Question: I want to implement a similar design to this, where I have an image on top and the detailed information below, and I can move the information up and do a little animation of hiding/showing stuff once the image is totally covered.
I have no idea how this is called, therefore no idea where to start looking.
.
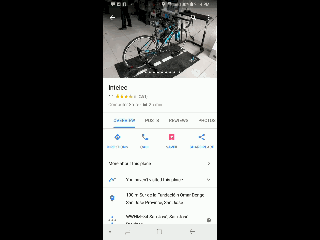
Answer: Take a look at <URL>. There are all kinds of code samples online for this and scrolling behavior, but this link should get you started.